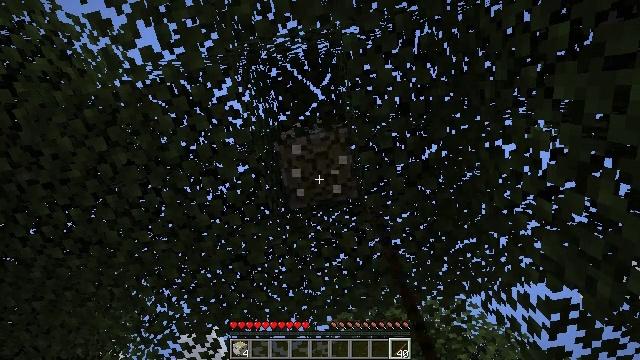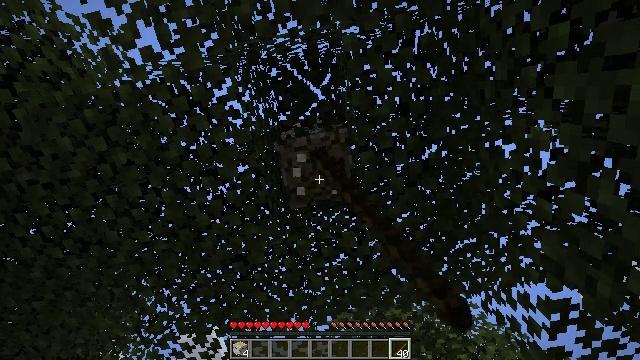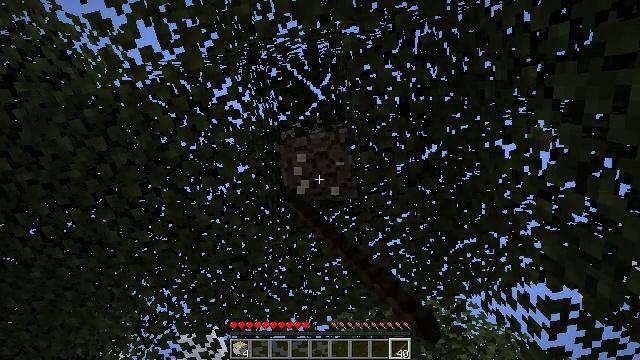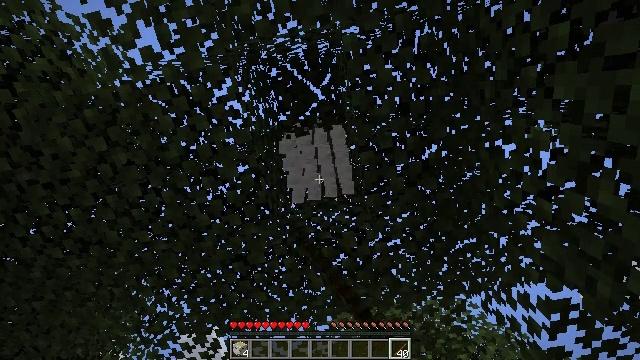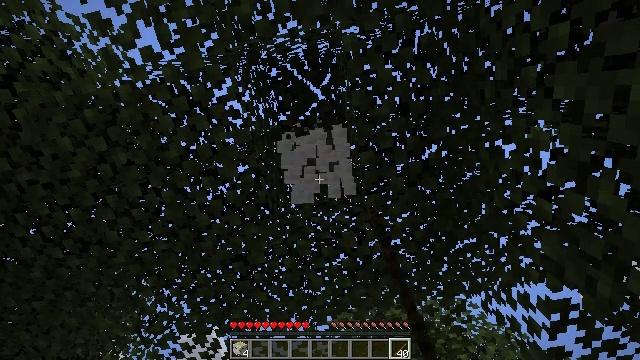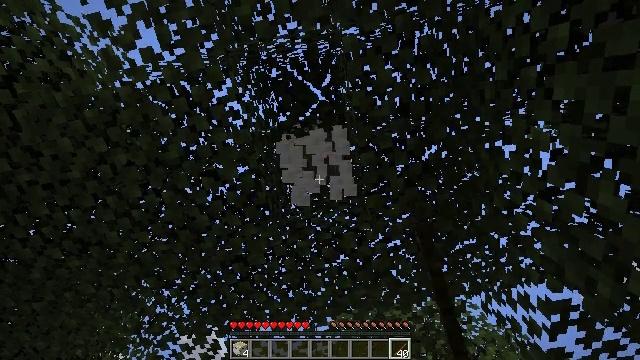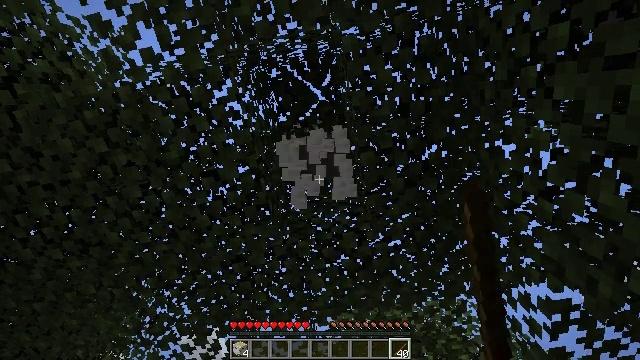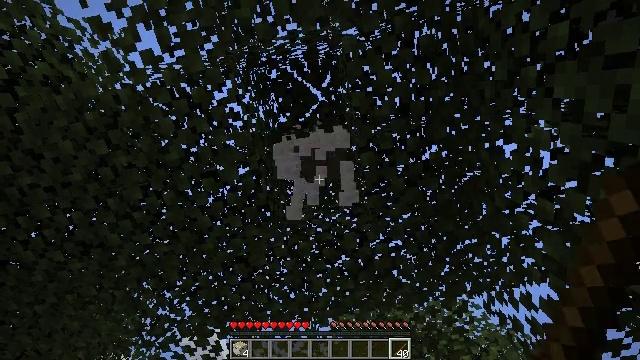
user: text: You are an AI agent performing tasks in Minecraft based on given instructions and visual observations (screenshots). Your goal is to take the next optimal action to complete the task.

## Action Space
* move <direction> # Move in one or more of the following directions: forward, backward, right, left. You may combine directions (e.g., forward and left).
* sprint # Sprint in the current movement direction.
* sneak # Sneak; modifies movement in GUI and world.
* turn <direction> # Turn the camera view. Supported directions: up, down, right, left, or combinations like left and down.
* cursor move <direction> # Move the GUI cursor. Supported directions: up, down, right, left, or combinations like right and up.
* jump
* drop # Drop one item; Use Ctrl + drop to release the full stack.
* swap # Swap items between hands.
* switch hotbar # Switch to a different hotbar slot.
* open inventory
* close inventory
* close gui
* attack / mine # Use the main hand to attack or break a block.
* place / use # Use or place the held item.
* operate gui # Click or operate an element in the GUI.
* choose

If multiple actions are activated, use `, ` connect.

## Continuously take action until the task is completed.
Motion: motion action
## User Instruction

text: Break the birch log in the forest.
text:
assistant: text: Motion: attack / mine
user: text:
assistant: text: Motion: attack / mine
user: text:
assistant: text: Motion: attack / mine
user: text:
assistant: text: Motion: attack / mine
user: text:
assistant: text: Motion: attack / mine
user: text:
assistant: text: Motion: attack / mine
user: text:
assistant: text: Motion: attack / mine
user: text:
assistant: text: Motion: attack / mine